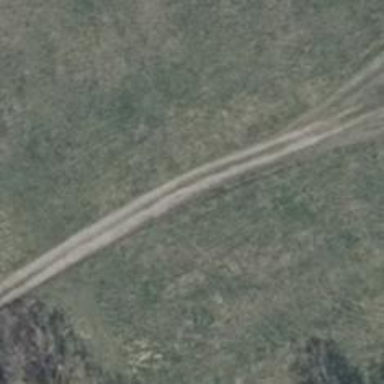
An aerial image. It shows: Track with grade3 tracktype.